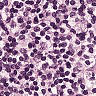
Metastatic tissue present: no